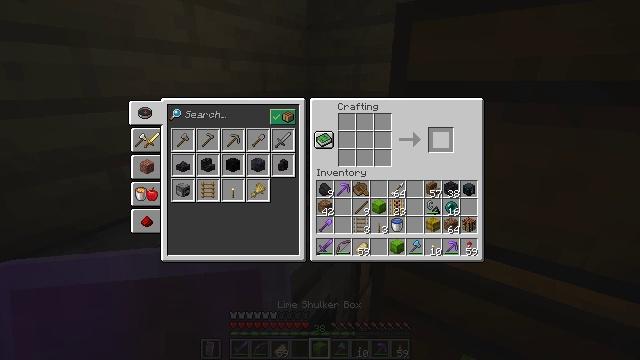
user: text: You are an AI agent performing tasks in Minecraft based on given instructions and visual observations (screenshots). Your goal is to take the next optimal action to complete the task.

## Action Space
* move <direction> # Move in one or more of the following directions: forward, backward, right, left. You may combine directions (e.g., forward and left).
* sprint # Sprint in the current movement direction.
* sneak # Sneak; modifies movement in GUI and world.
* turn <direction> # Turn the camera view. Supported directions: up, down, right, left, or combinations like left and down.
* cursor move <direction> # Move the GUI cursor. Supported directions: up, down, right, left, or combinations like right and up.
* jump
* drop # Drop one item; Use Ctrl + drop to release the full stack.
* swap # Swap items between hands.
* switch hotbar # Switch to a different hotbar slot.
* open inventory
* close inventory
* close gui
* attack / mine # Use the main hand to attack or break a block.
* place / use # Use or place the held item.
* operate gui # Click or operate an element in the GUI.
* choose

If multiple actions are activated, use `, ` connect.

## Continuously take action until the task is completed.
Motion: motion action
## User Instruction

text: craft item lime shulker box
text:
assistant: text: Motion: sneak